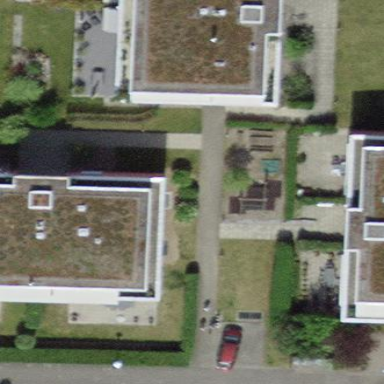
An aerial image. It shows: Building.